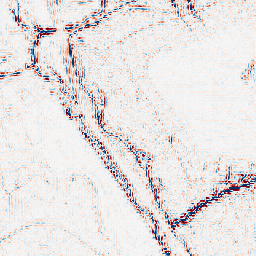
Category: wavelet
Decomposition family: wavelet_dwt
Decomposition parameters: wavelet: db2
level: 2
Upsampling method: linear_exact
Upsampling parameters: scale: 8
Upsampling scale: 8